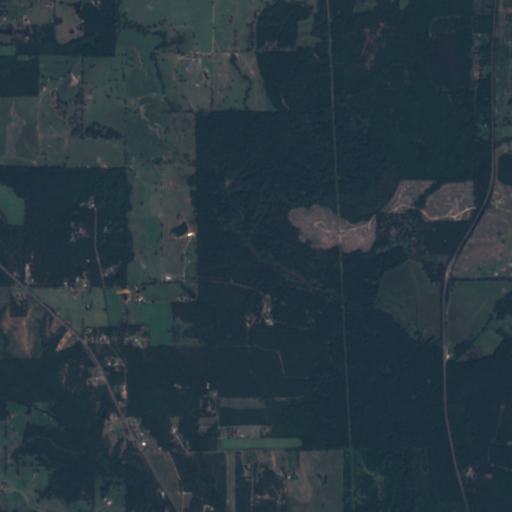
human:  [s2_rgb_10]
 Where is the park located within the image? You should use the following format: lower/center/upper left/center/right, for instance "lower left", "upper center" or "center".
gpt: The park is located in the center left of the image.
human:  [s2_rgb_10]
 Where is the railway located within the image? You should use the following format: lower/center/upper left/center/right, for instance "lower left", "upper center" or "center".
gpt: The railway is located in the right of the image.
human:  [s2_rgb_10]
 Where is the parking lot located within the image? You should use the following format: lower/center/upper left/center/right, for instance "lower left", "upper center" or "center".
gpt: There is no parking lot in the image.